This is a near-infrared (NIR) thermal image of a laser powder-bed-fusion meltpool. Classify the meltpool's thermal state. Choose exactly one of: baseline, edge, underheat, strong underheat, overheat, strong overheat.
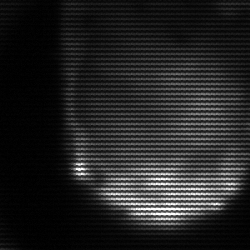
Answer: edge